Field crop: maize
Growth stage: 2
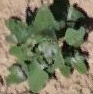
Species: chenopodium